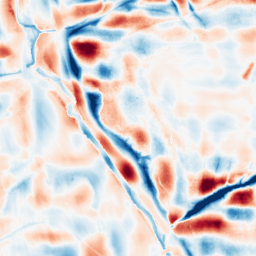
Category: wavelet
Decomposition family: wavelet_dwt
Decomposition parameters: wavelet: db4
level: 5
Upsampling method: sinc_hamming
Upsampling parameters: scale: 4
kernel_size: 8
Upsampling scale: 4